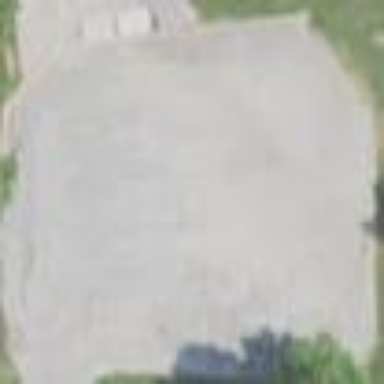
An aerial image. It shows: Parking area.